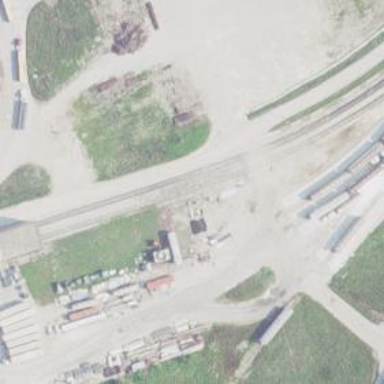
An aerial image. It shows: Railway yard used for servicing trains.